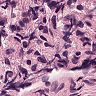
Metastatic tissue present: no